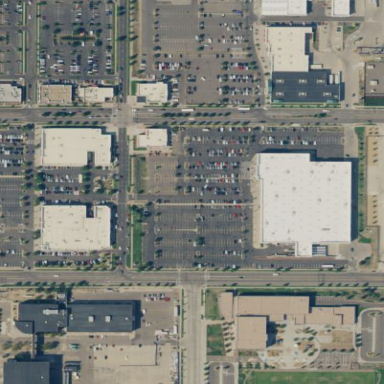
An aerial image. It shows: Retail area.